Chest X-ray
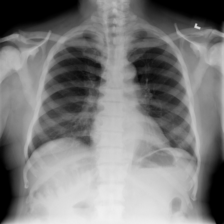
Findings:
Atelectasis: negative
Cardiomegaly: negative
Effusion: negative
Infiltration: negative
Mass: negative
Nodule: negative
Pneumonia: negative
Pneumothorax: negative
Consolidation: negative
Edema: negative
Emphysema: negative
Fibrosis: negative
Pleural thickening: negative
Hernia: negative